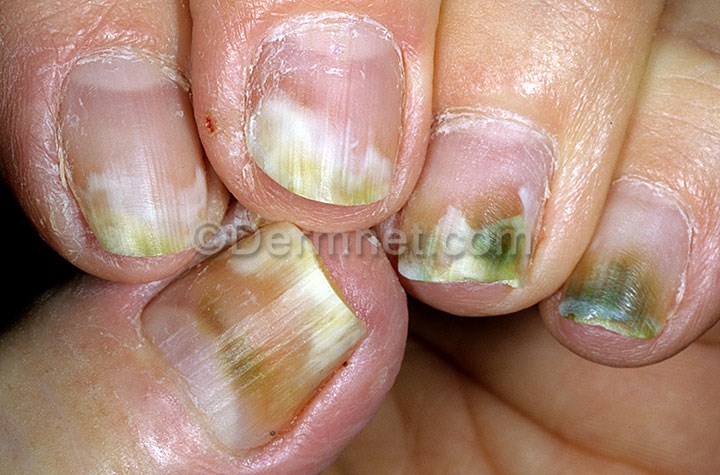
Disease: Nail Fungus and other Nail Disease